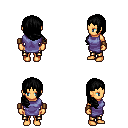
a pixel art fantasy rpg character, female body template, human, tanned skin, chain tabard jacket, gold greaves, black right-swept hairstyle, leather bracers, four views (front, back, left, right), 2x2 character sprite sheet, small pixel art, hard edges, no anti-aliasing